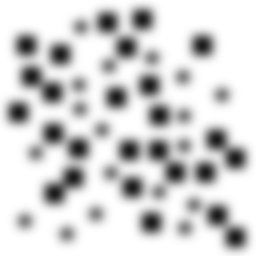
Squares: 26
Triangles: 0
Stars: 18
Total shapes: 44